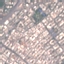
Label: Residential